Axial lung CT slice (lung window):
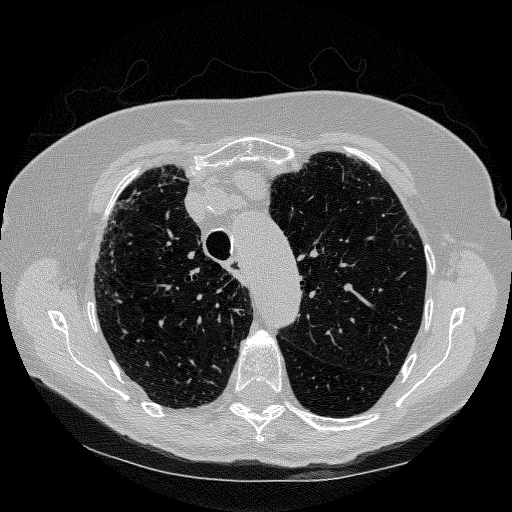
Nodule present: no